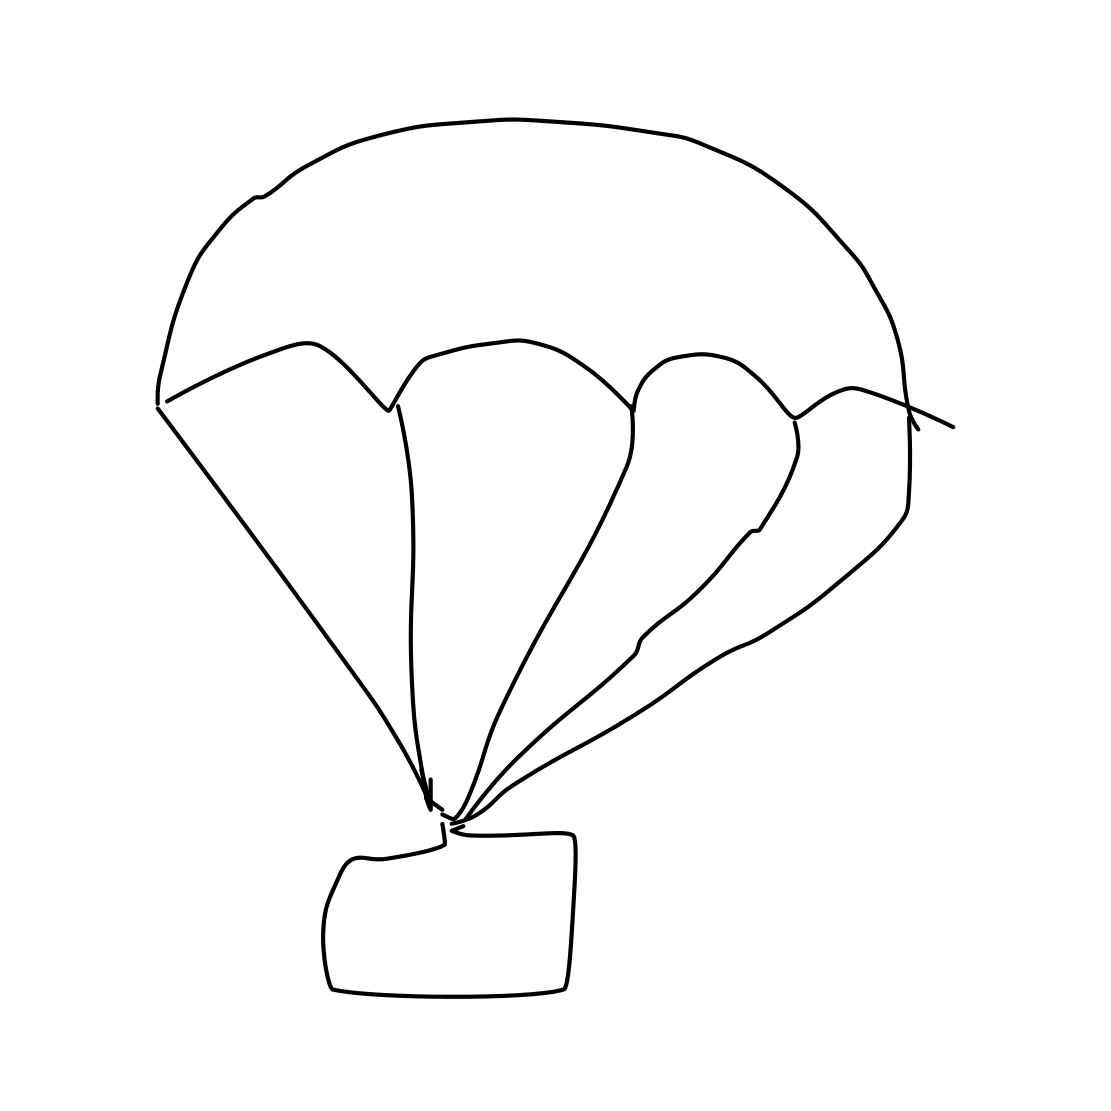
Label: parachute